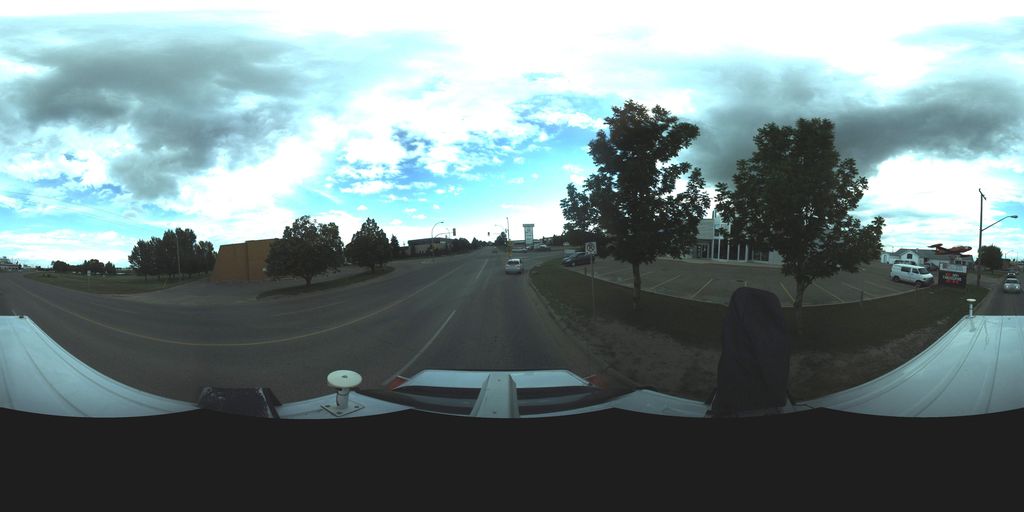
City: saskatoon